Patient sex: F
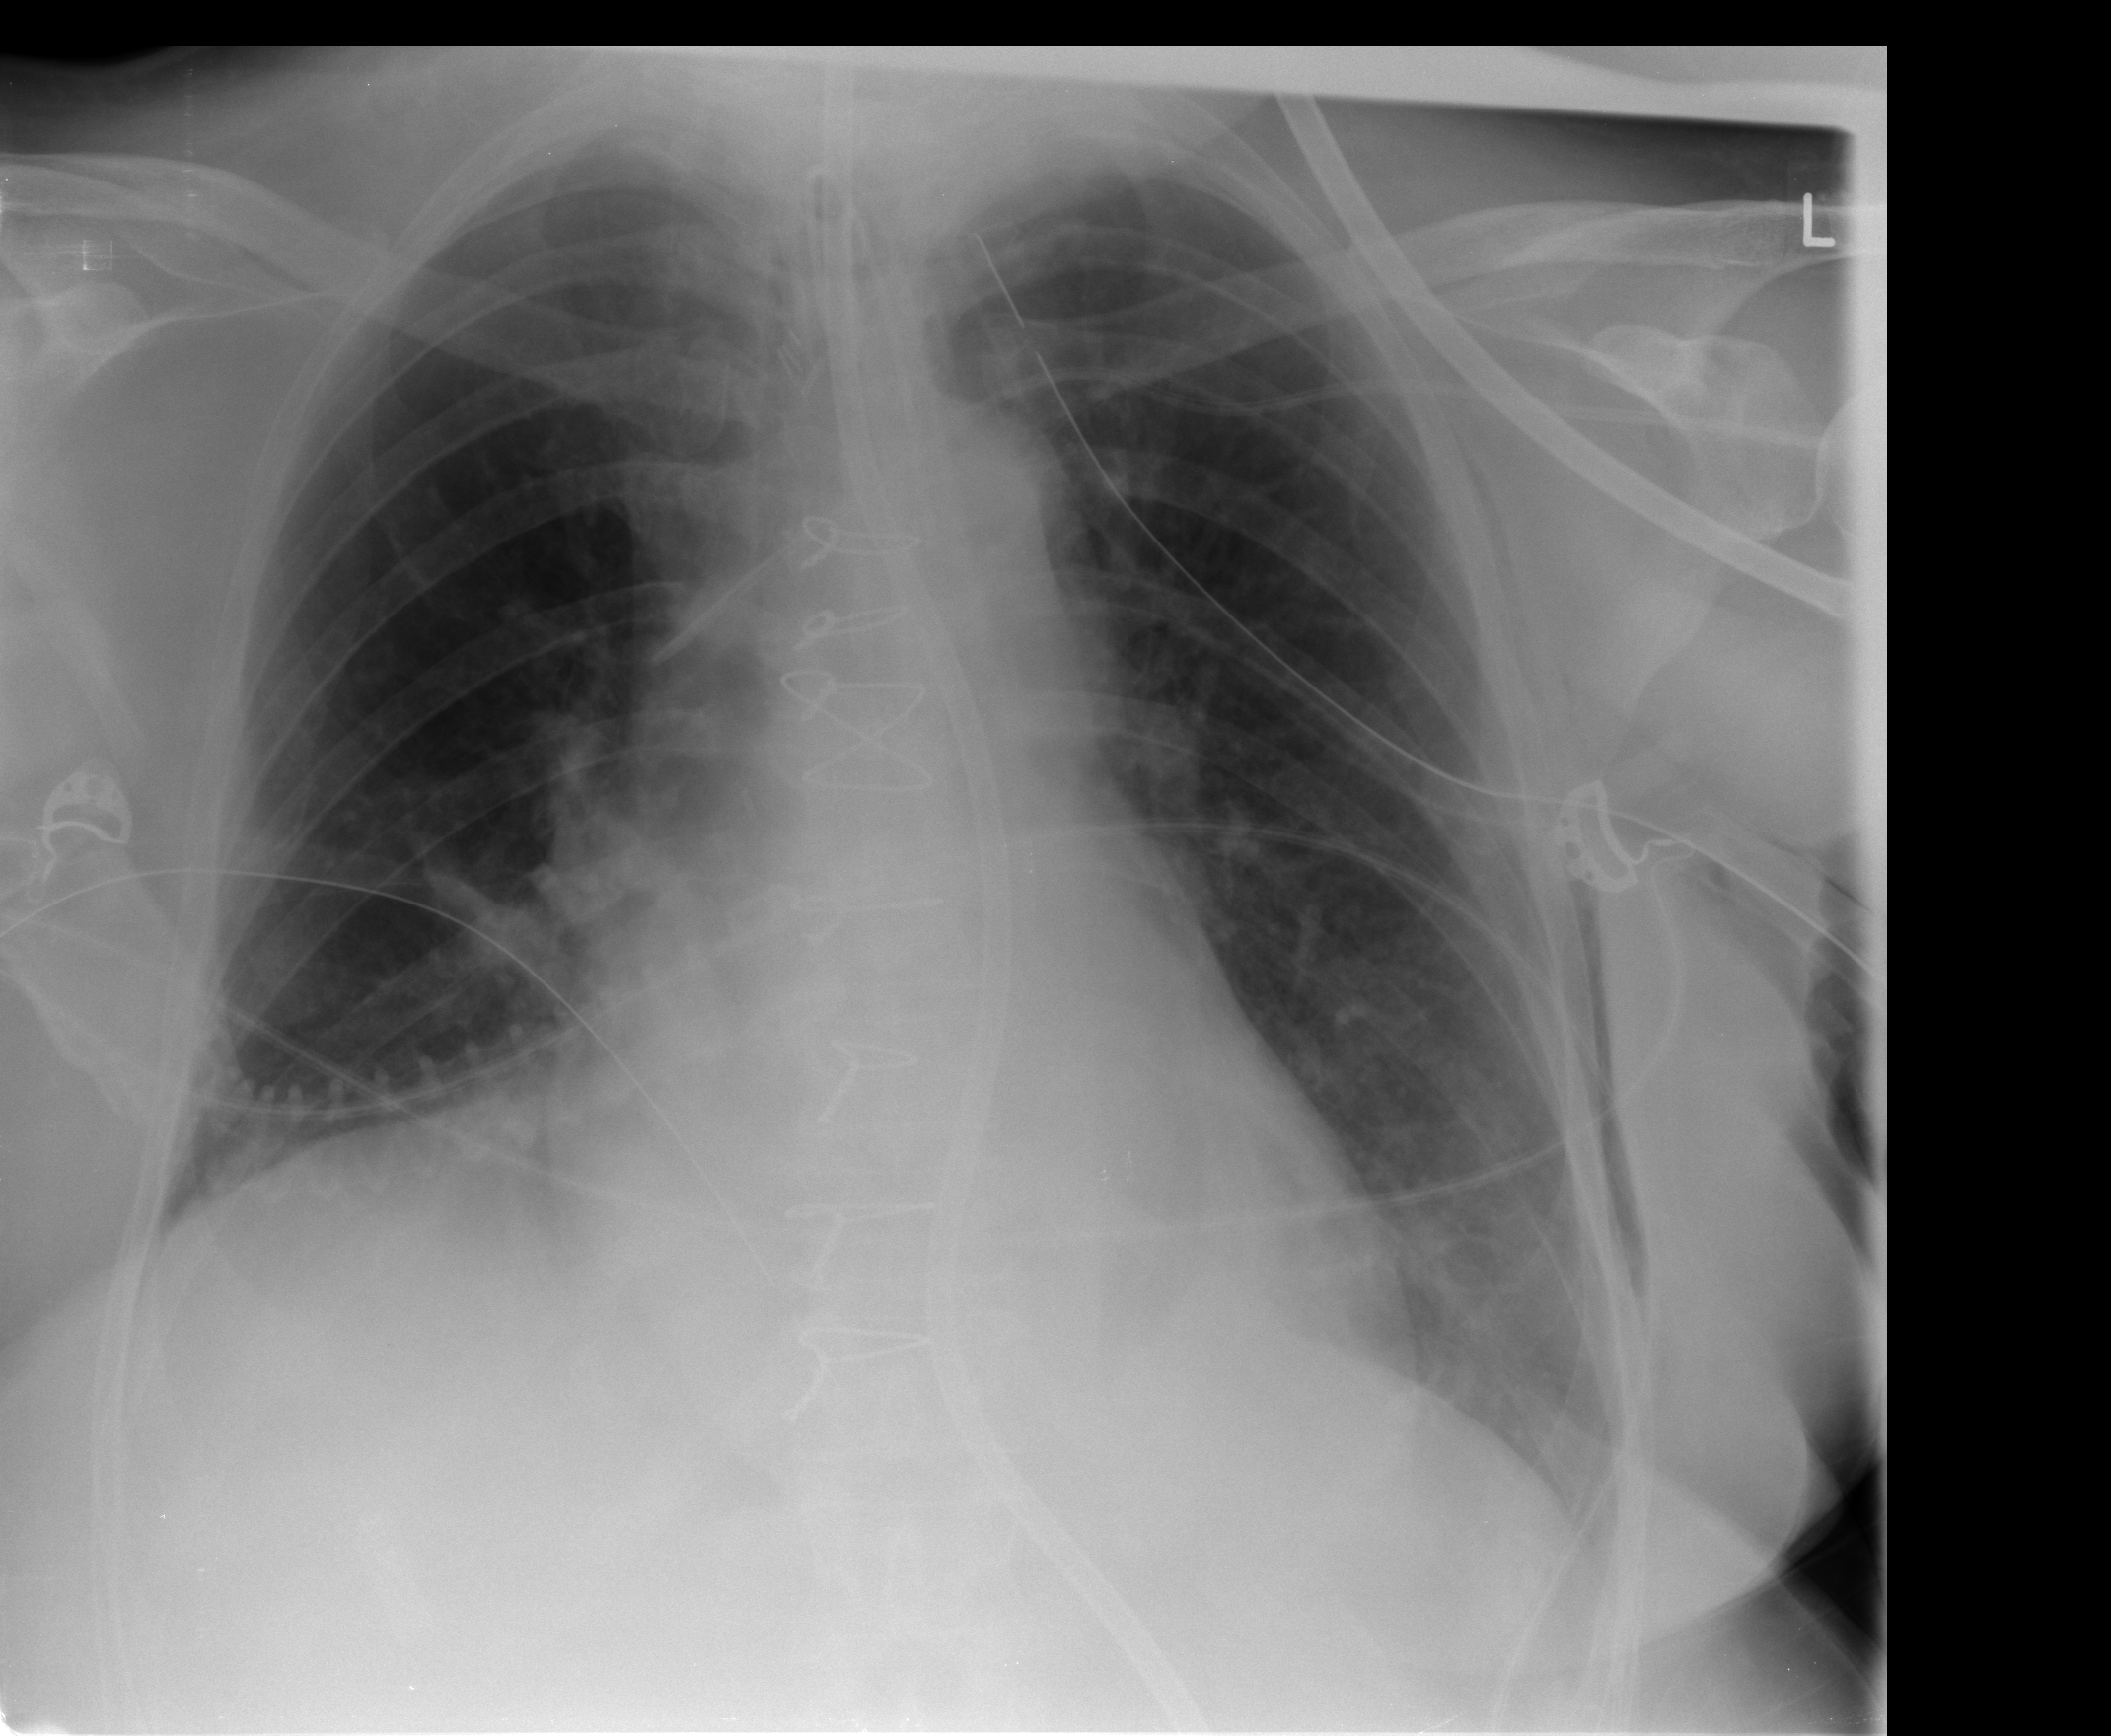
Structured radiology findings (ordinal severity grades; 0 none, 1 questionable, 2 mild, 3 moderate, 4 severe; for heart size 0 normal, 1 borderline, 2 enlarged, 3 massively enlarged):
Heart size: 1
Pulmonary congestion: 0
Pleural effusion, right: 2
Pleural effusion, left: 2
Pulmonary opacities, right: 0
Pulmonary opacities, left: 0
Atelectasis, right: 2
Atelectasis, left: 2